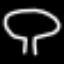
Label: mushroom